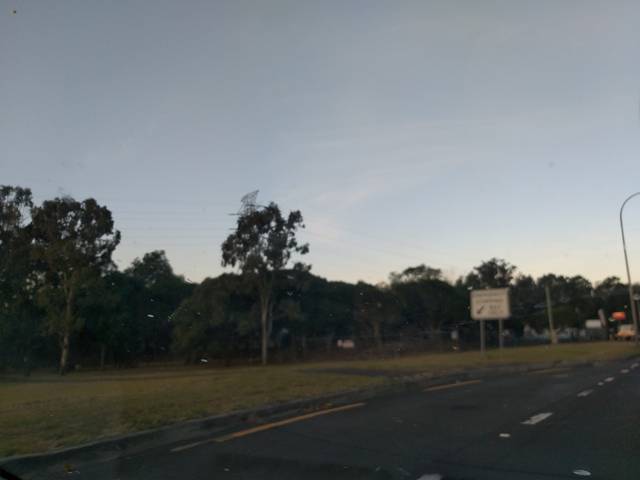
Region: Australia
Coordinates: -34.466, 150.873